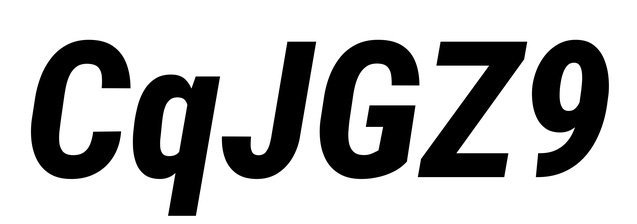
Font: Roboto-Italic_Condensed_ExtraBold_Italic